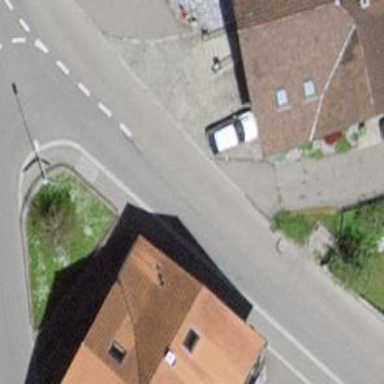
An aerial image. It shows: Sidewalk.